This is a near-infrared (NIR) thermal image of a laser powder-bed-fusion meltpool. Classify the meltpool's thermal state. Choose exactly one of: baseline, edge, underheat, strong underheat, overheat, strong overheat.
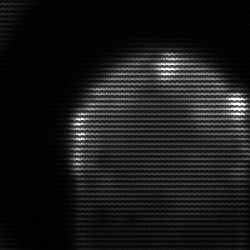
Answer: edge